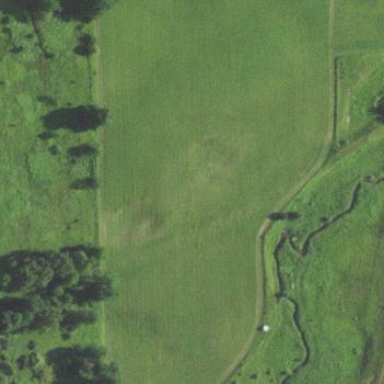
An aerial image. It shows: Beautiful meadow.